Current action and preconditions to check: trajectory_clear

Your task: For each precondition in the list above, predict whether it will hold at this action.

Consider the current scene as observed from the mobile robot's camera, and analyze the predicted future states of all dynamic agents (e.g., people, animals, vehicles, or any moving entities) within the NEXT SECOND.

IMPORTANT: Only answer "very likely" if you are absolutely certain—based on strong, clear evidence—that a dynamic agent will violate the precondition in the predicted future state. Do NOT answer "very likely" for unlikely, ambiguous, or low-probability risks.

Ask yourself for each precondition: Is there a high probability, with clear and convincing evidence, that the predicted future states of any dynamic agent will interfere with the predicted future state of the currently executing action within the NEXT SECOND, causing that precondition to fail?

Assess the risk level based on these predictions. Use "likely" or "very likely" if motions create a clear risk of interference.

Use "neutral" or "improbable" if agents are nearby but their predicted paths are clearly diverging or non-conflicting.

Failure Risk Categories: "very improbable", "improbable", "neutral", "likely", "very likely"

Answer Format: Output ONLY the probability_of_failure value from these categories: "very improbable", "improbable", "neutral", "likely", "very likely"

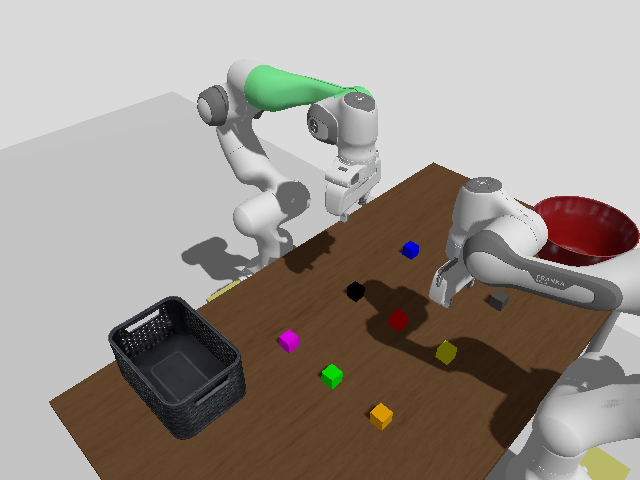

Answer: very improbable